Question: Hi I have loaded dynamically images in different position using single image view instance.
my problem is if I touch particular image second image also affected 1st I wish to find which image is touched. i want to print which image is touched. I am suffer in this task please help me.
my problem is i have only one imageview to show all images in appropriate location. I received xml file that xml contain everything like image size, image position ...etc I am loading dynamically images because i receive xml file dynamically. if i touch one image i wish to identify which image is clicked in the design that's all
This is my screen shot:

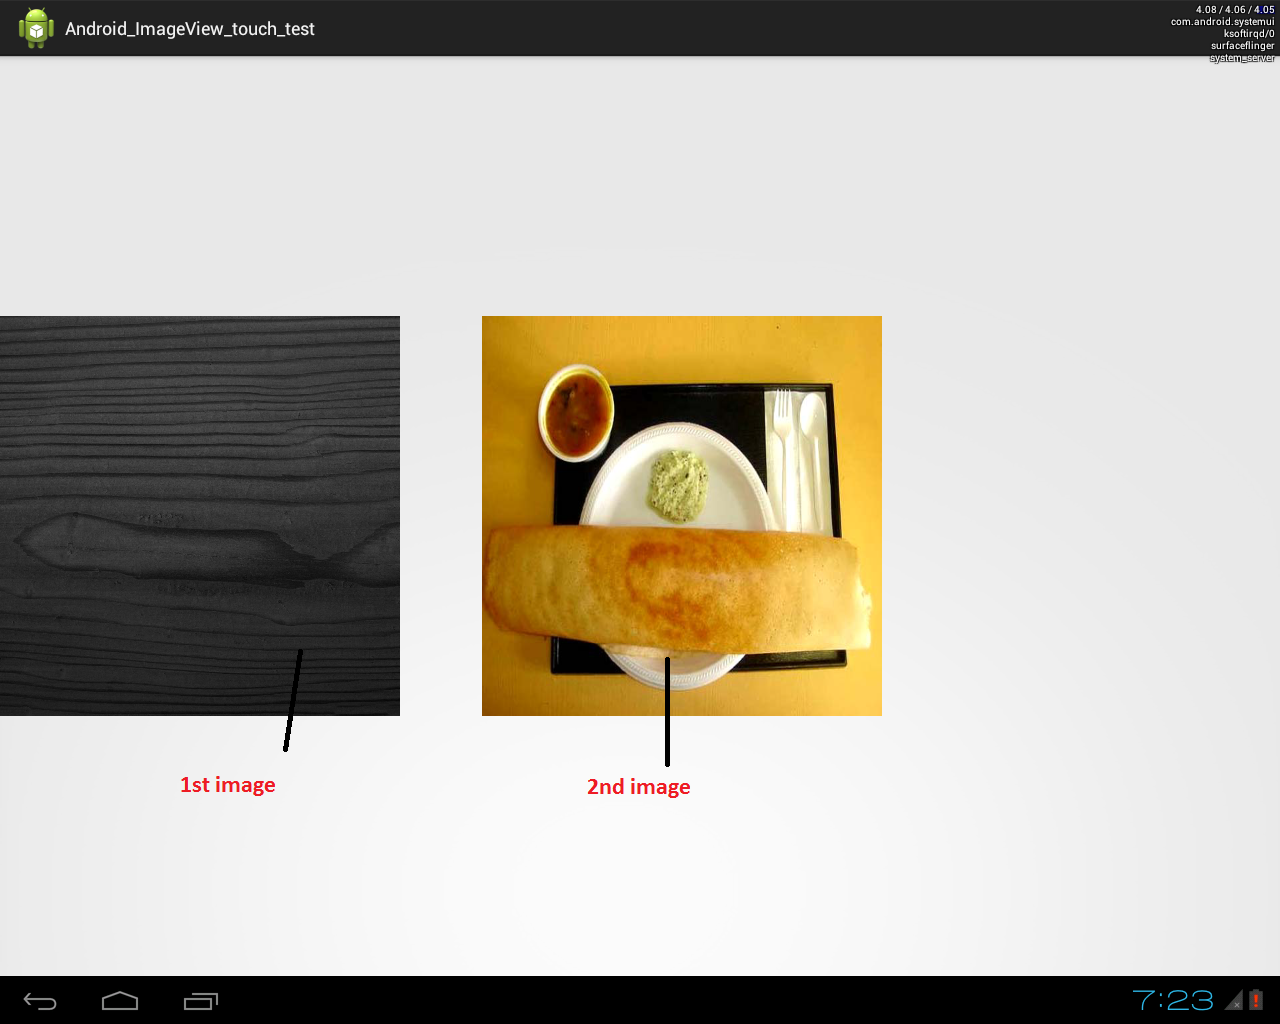
Answer: Firtly implements onTouchListener then override the method,
'''
ImageView one = ....
ImageView two = ....
one.SetTag("ITEM ONE");
two.SetTag("ITEM TWO");
one.setOnTouchListener(this);
two.setOnToucListener(this);
@Override
public boolean onTouch(View v, MotionEvent event) {
if(v == one)
{
Log.e("Touched Itemd: ",(String) v.getTag().toString());
}
if(v == two)
{
Log.e("Touched Itemd: ",(String) v.getTag().toString());
}
}
'''